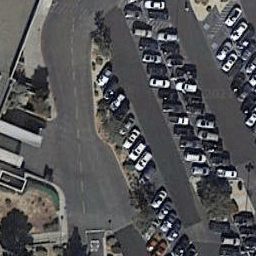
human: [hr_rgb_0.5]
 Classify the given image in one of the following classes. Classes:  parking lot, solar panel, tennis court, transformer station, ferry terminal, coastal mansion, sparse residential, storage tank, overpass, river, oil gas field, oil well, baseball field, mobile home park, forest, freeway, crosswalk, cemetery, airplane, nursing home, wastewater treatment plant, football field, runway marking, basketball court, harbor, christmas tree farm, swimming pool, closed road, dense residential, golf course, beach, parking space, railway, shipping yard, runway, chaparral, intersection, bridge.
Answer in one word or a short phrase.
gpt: parking lot